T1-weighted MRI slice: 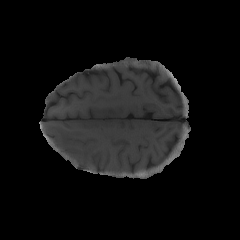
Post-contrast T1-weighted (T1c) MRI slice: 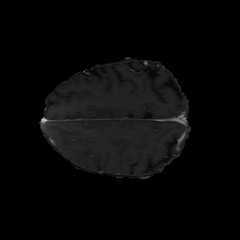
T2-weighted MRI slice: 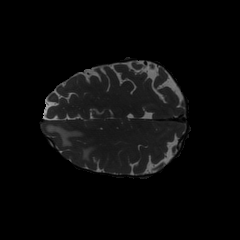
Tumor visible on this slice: yes